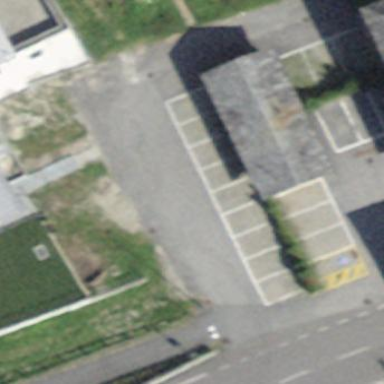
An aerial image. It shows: Street side parking area.